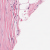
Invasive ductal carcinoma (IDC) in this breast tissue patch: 0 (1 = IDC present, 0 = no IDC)